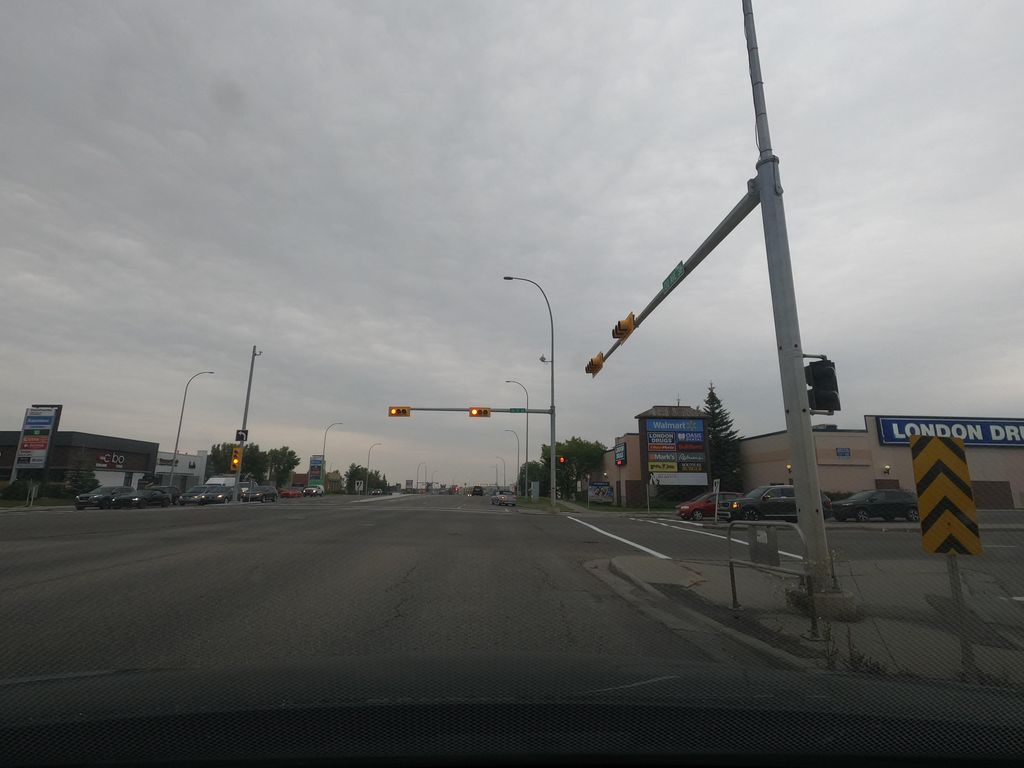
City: calgary